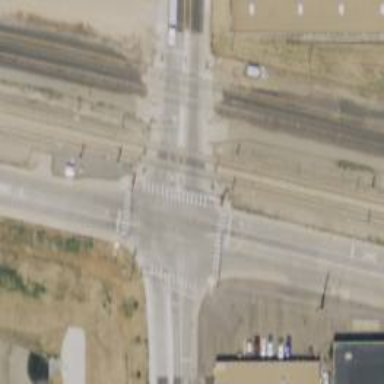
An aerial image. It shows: Railway crossing.